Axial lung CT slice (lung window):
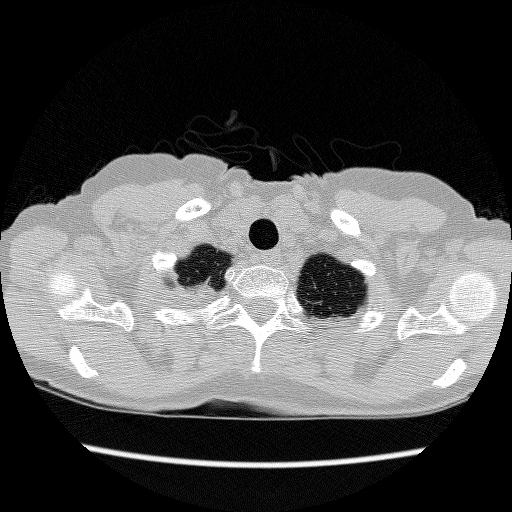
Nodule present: no